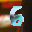
Label: 6